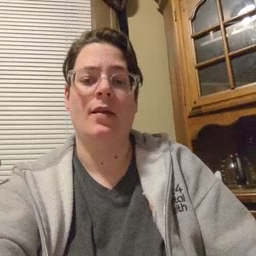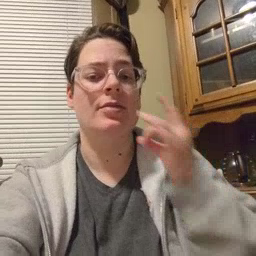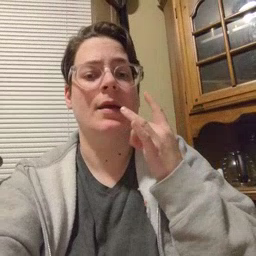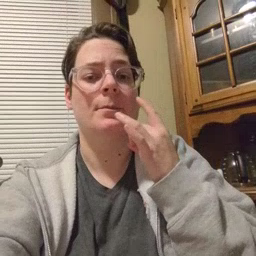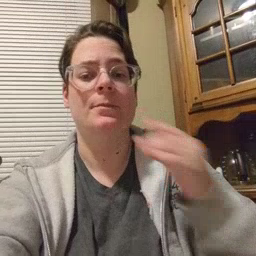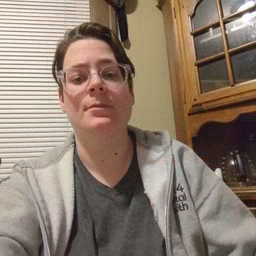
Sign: lamp